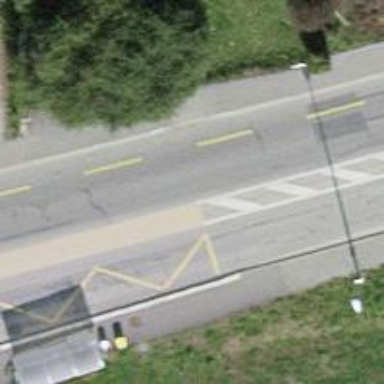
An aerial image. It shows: Bus stop equipped with public transport stop position.